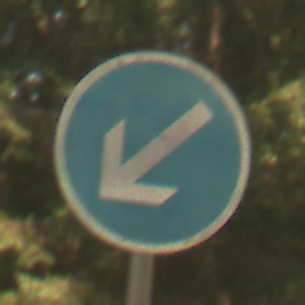
Verkehrszeichen: VorgeschriebeneVorbeifahrtLinks
Umgebung: Outdoor, Nature
Tageszeit: Midday
Wetter: PartlyCloudy
Licht: Natural
Jahreszeit: NotSpecified
Kontrast: LowContrast